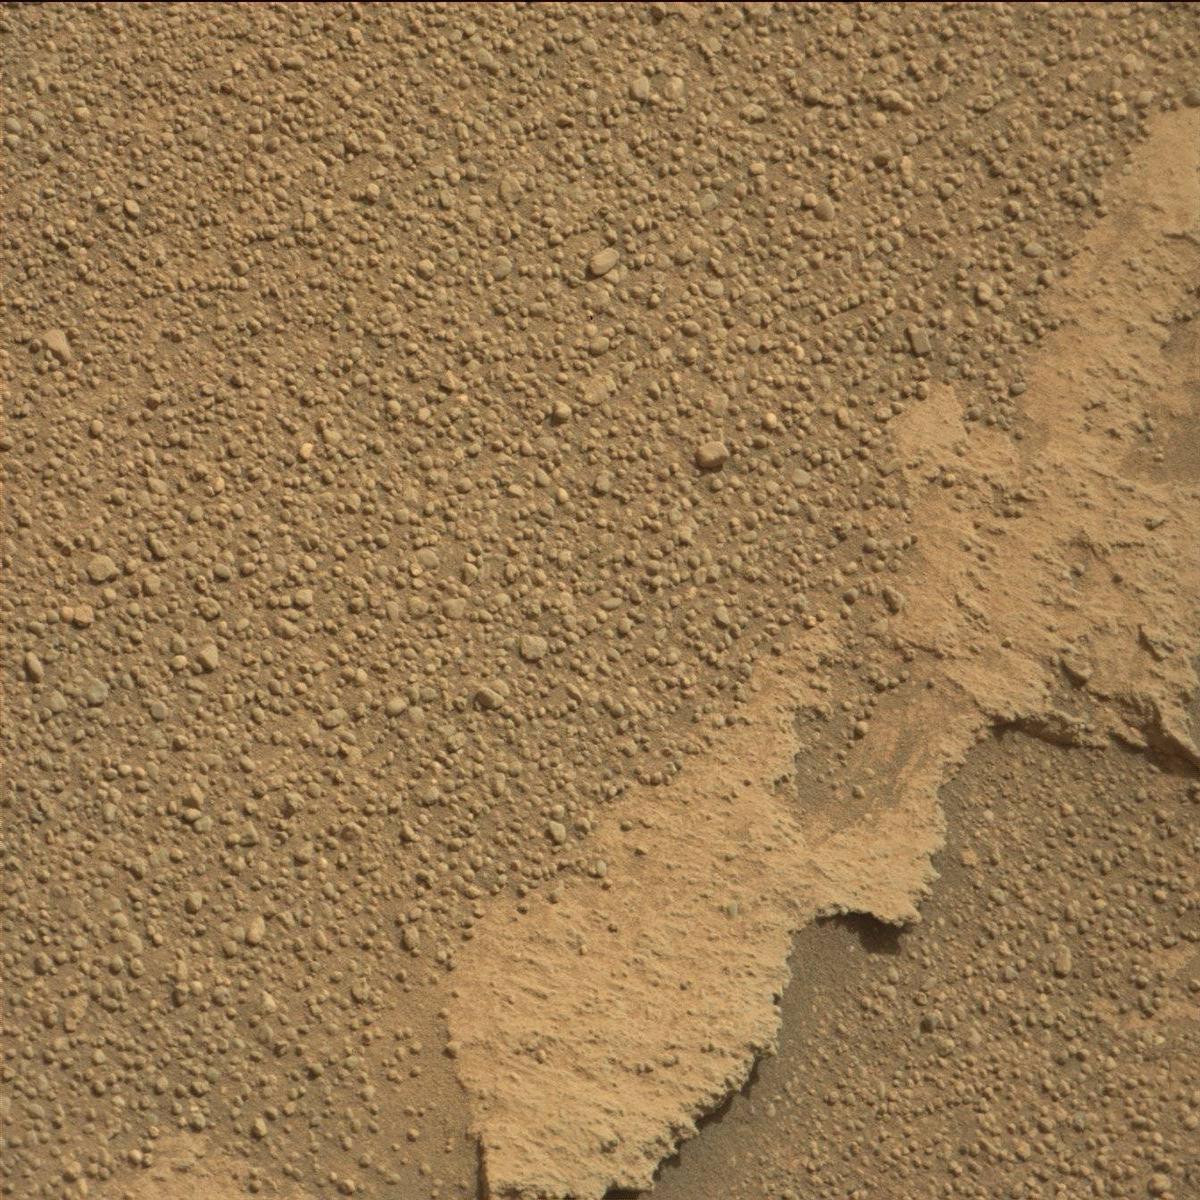
Terrain classes present: Bedrock, Rock, Sand / Soil